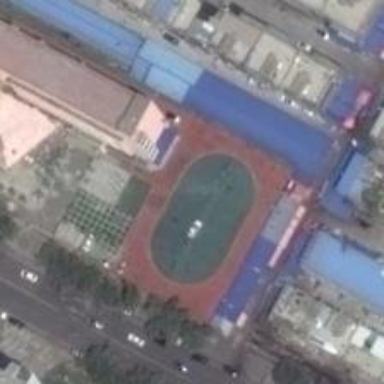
The playground is located near the road while a number of blue buildings surround the playground .